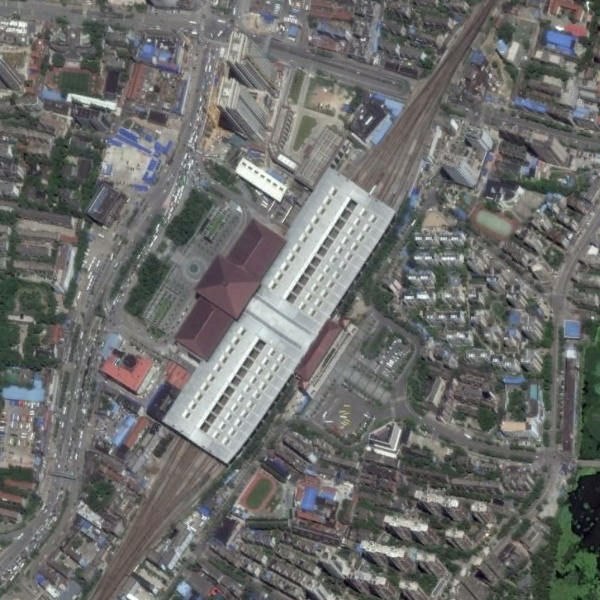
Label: RailwayStation